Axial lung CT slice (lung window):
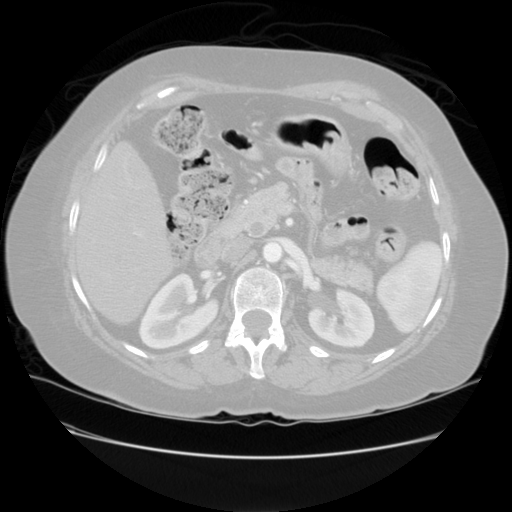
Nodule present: no